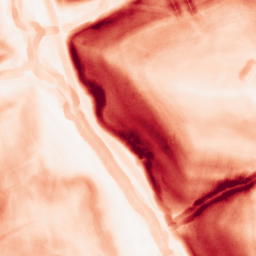
Category: morphological
Decomposition family: morphological_gradient
Decomposition parameters: size: 5
shape: disk
Upsampling method: sinc_blackman
Upsampling parameters: scale: 4
kernel_size: 16
Upsampling scale: 4